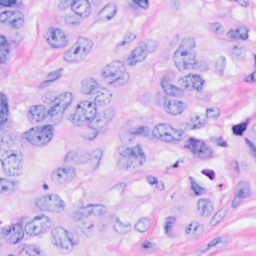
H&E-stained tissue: Breast